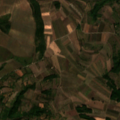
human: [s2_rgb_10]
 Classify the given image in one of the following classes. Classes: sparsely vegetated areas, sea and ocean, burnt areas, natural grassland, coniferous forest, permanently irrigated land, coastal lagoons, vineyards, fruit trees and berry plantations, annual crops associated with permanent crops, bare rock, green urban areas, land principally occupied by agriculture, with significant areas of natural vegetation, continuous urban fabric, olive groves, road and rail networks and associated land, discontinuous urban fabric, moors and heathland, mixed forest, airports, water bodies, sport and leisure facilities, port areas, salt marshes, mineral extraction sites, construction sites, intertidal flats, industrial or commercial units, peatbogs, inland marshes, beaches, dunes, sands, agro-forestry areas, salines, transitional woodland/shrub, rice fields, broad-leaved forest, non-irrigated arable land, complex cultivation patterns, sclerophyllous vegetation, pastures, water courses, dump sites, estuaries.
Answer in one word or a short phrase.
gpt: vineyards, complex cultivation patterns, land principally occupied by agriculture, with significant areas of natural vegetation, broad-leaved forest